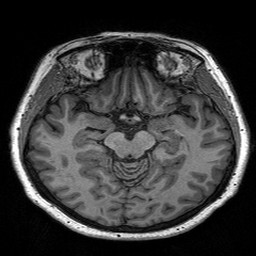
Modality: T1w
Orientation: coronal
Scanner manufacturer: siemens
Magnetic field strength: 3 T